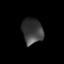
Tissue: prostate
Cell type: T cells
Senescence score: 0.241
Nuclear area (px): 515
Mean DAPI intensity: 60.969